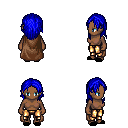
a pixel art fantasy rpg character, female body template, human, dark skin, brown cape, gold greaves, blue long hairstyle, black slippers, four views (front, back, left, right), 2x2 character sprite sheet, small pixel art, hard edges, no anti-aliasing